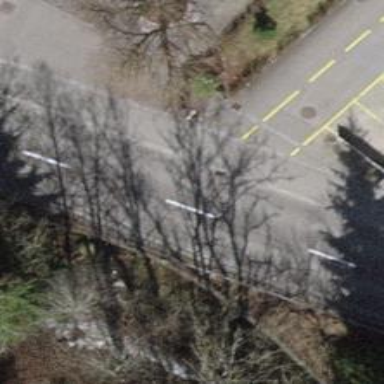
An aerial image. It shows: Unmarked crossing on the road.